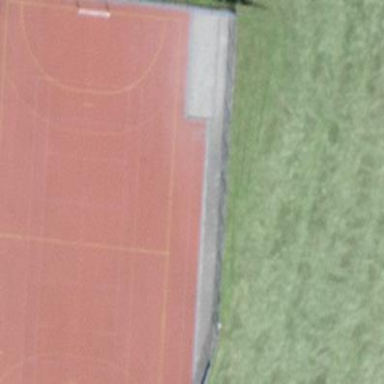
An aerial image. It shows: Multi-sport pitch with tartan surface.